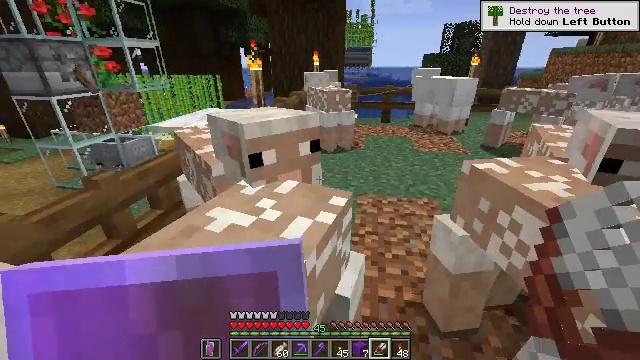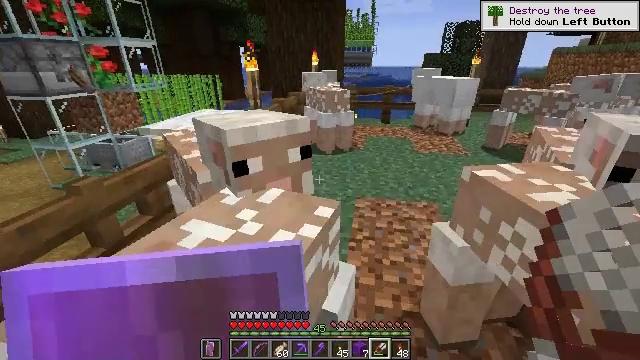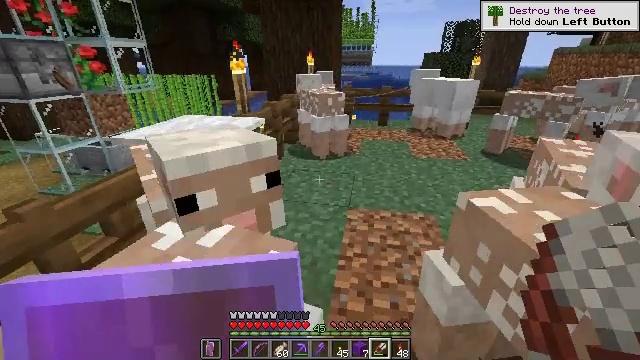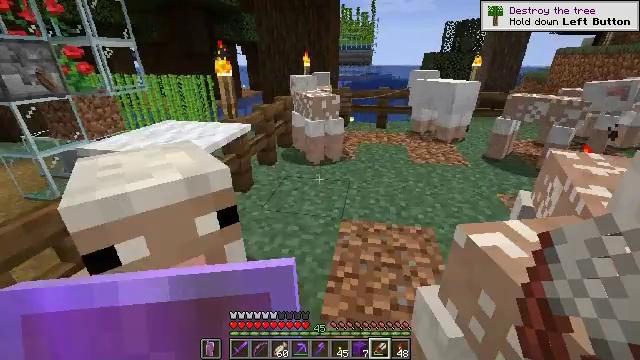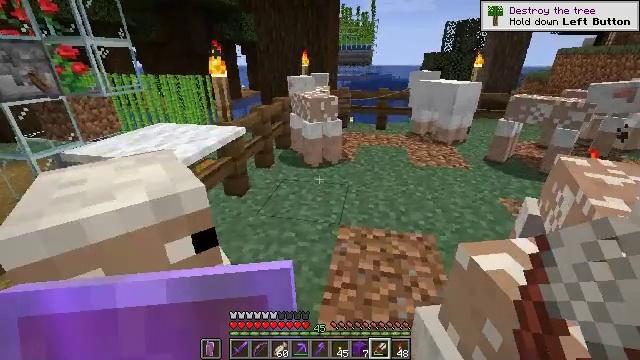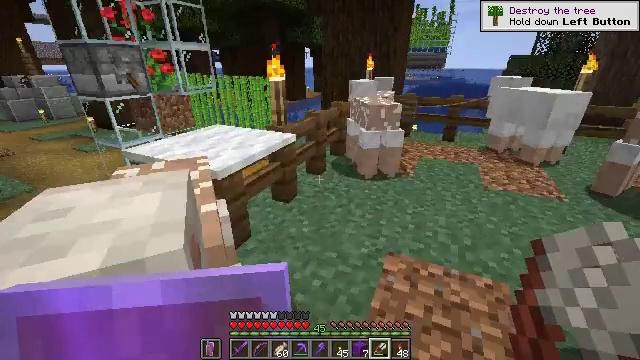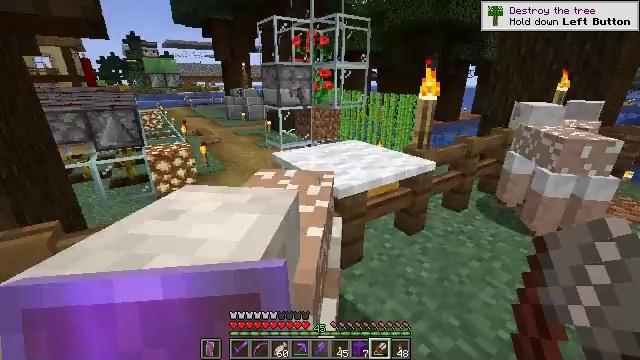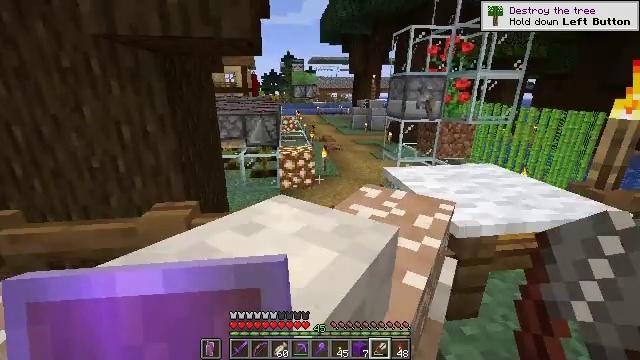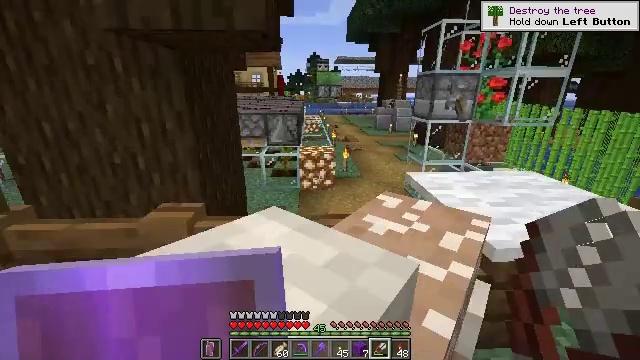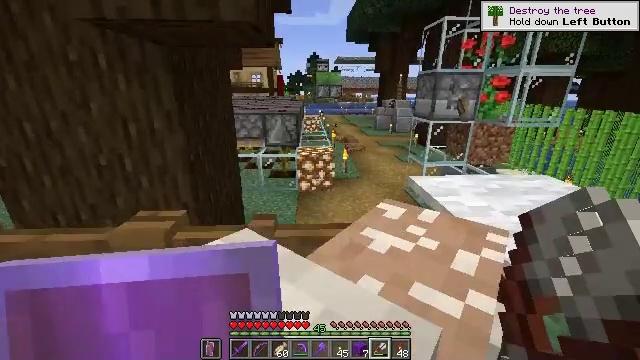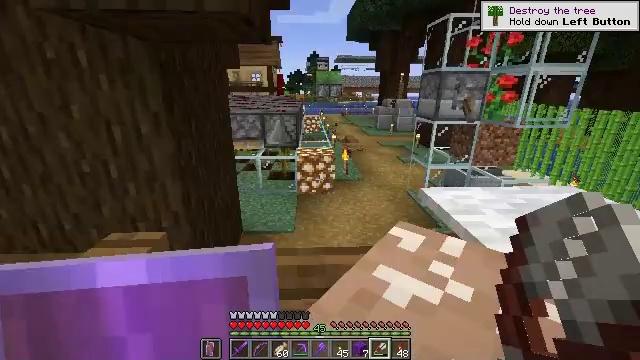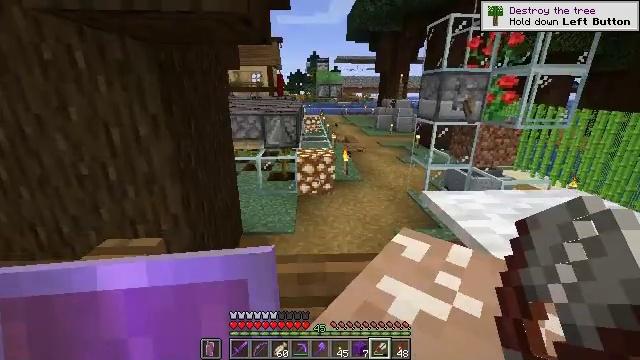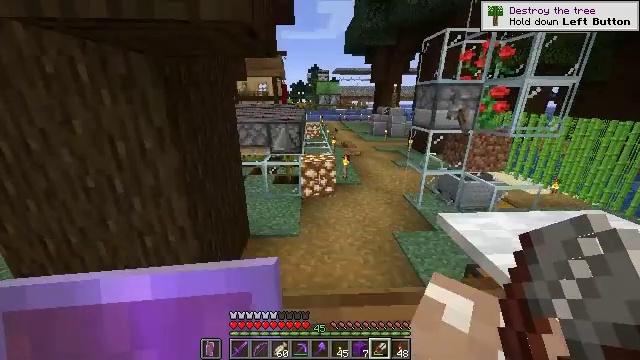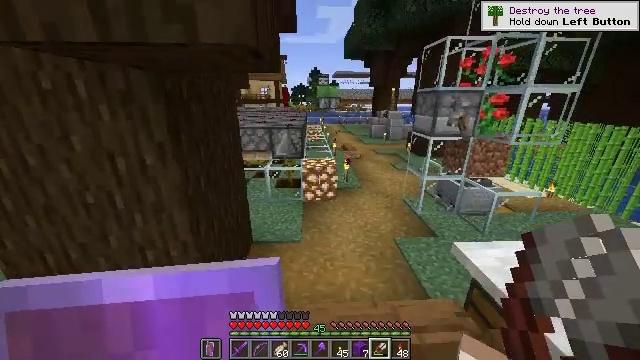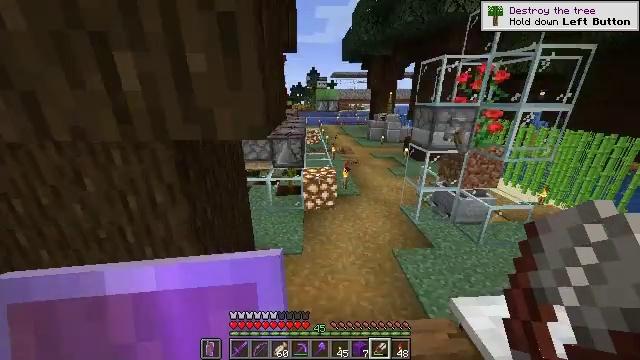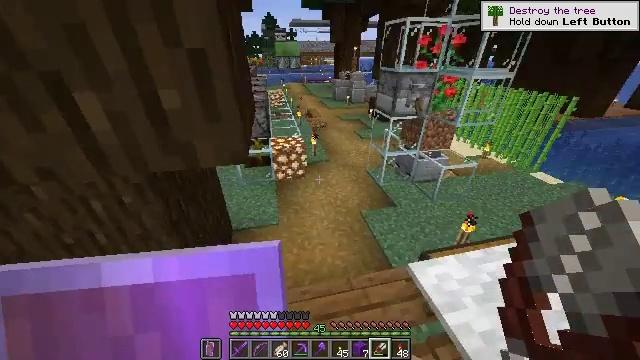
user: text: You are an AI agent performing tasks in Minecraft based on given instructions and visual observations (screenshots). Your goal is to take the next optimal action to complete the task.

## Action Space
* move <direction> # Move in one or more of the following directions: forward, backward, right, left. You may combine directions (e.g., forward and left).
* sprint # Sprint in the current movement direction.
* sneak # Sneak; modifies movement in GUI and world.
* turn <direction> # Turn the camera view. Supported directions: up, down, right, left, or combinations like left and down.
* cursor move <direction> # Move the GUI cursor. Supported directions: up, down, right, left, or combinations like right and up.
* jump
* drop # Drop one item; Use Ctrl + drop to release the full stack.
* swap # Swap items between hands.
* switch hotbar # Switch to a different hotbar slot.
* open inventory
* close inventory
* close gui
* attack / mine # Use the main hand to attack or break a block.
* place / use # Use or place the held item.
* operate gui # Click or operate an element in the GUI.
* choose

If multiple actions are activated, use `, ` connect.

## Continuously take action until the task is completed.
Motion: motion action
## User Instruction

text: Obtain the light blue shulker box by mining it.
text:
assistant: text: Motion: move forward
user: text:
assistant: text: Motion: move forward
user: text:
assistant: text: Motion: move forward
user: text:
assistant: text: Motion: move forward
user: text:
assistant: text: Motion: move forward, turn left
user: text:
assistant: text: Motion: move forward, turn left and up
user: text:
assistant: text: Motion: move forward, turn left and up
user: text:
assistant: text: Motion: move forward, turn left
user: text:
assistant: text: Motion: move forward
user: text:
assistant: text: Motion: move forward, sprint
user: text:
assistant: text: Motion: move forward, sprint
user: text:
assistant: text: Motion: move forward, sprint
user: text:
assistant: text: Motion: move forward, sprint, jump
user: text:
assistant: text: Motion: move forward, sprint, jump
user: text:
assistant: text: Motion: move forward, sprint, turn right and down, jump
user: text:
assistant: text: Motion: move forward, sprint, turn right and down, jump
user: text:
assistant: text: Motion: move forward, sprint, turn right and down, jump
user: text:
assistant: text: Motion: move forward, sprint, turn right and down
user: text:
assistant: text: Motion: move forward, sprint
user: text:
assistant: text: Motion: move forward, sprint
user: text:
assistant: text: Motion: move forward, sprint
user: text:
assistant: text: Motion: move forward, sprint
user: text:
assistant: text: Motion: move forward, sprint, turn right
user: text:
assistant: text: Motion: move forward, sprint, turn right
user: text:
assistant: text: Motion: move forward, sprint, turn right
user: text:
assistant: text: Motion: move forward, sprint, turn right
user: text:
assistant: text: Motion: move forward, sprint
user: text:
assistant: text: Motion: move forward, sprint, turn right
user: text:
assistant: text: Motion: move forward, sprint, turn right
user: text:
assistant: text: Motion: move forward, sprint, turn right